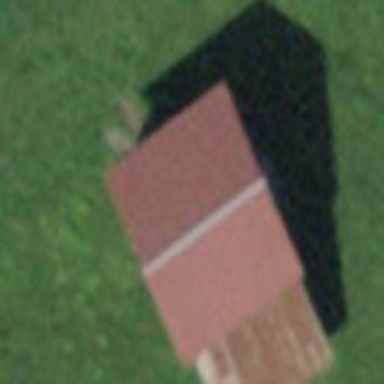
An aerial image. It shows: Barn.